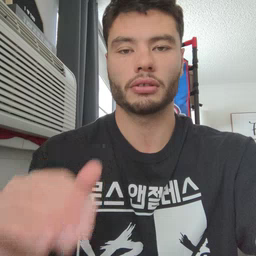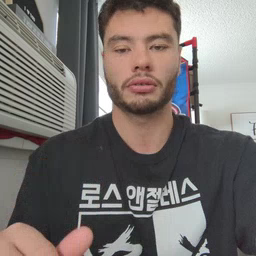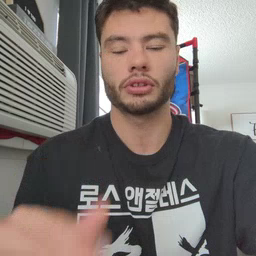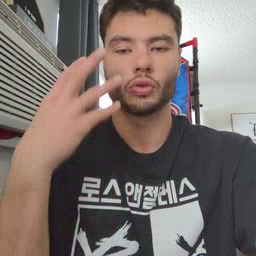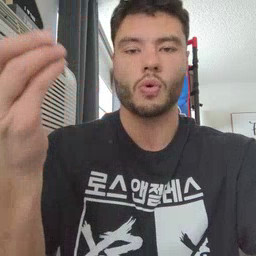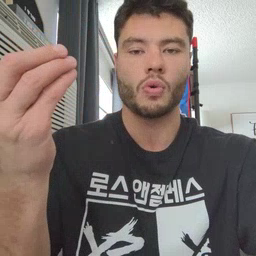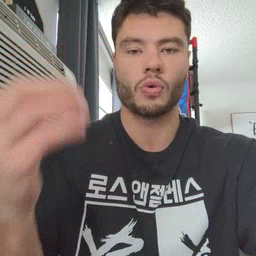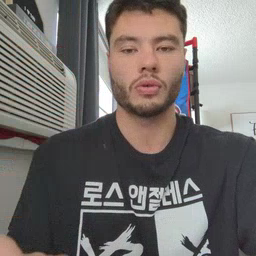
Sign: go